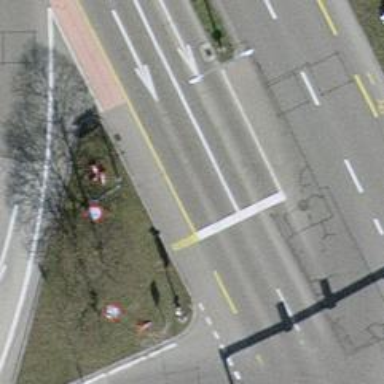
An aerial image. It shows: Road with traffic signals controlling the flow of traffic.